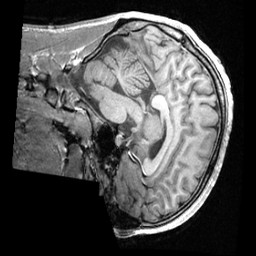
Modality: T1w
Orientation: sagittal
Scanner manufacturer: ge
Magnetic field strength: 3 T
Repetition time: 0.00716 s
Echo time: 0.002628 s